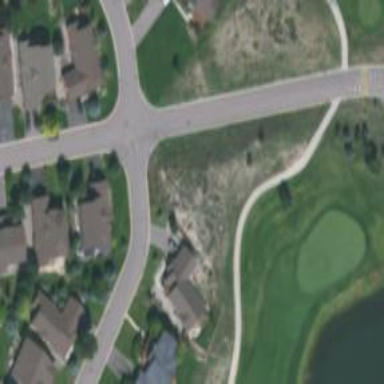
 known as golf cart path. It is intended for easy navigation for golf carts."